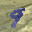
Label: 9